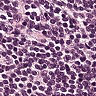
Metastatic tissue present: no